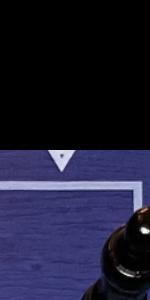
Label: Empty